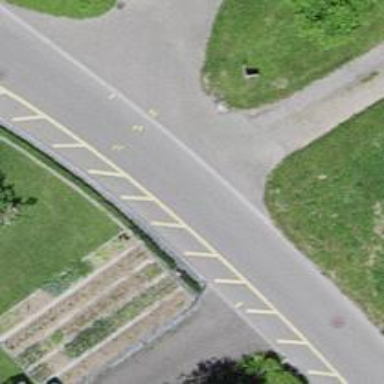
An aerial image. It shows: Bus stop with designated public transport stop position.